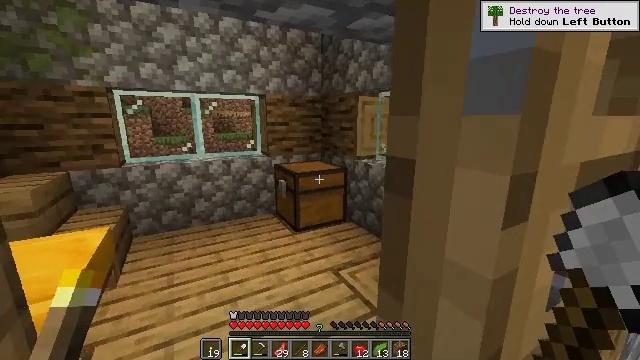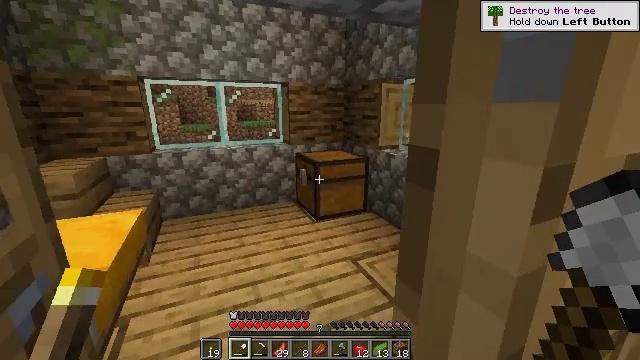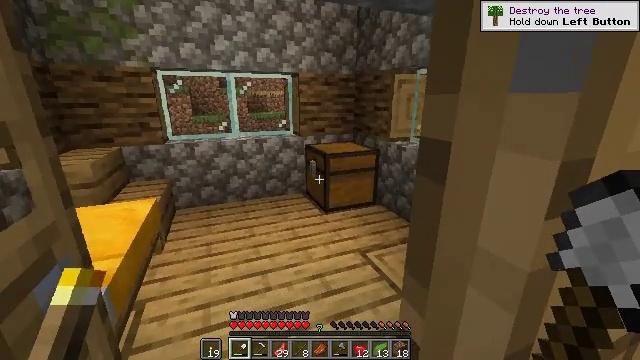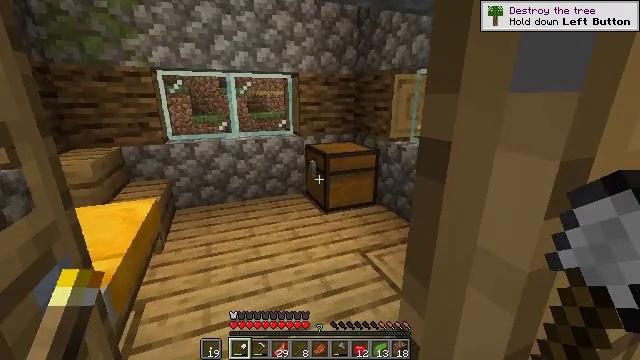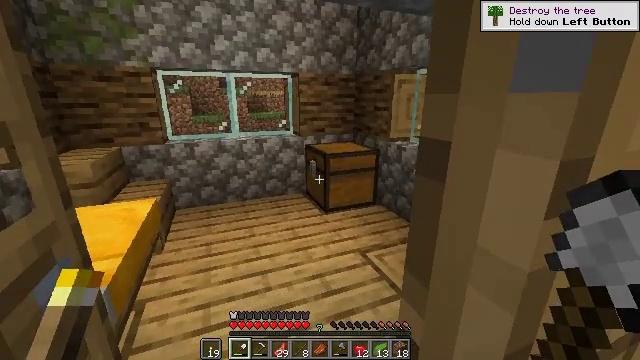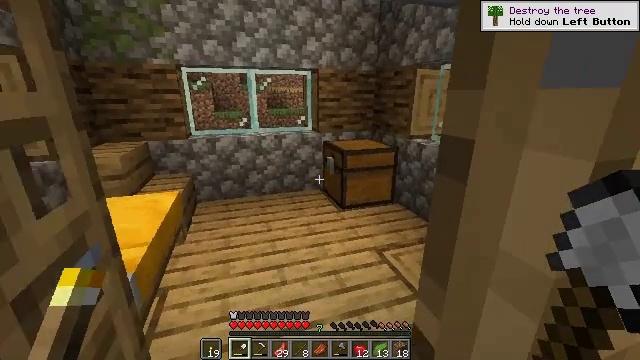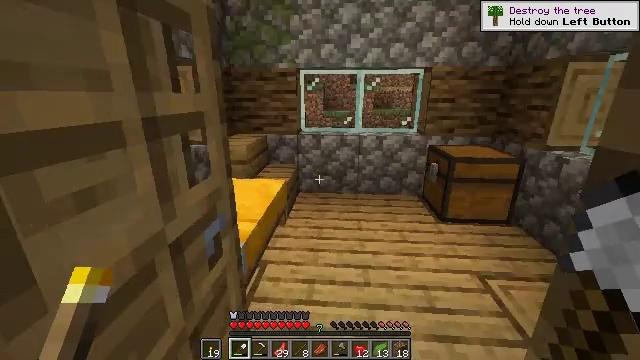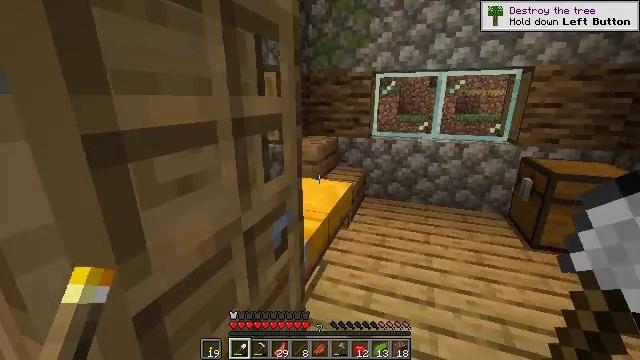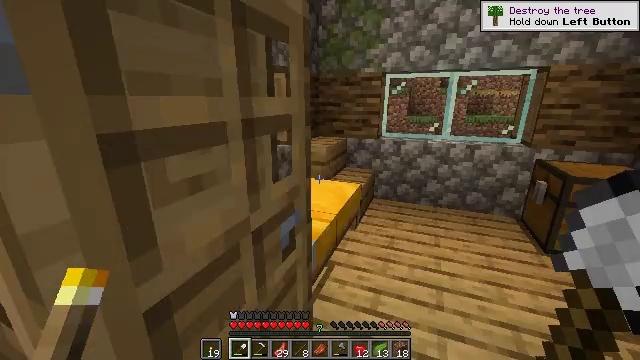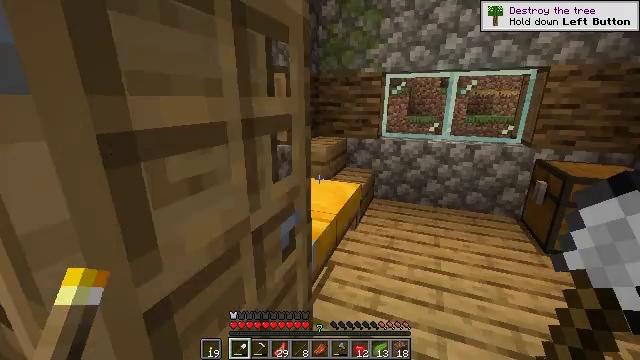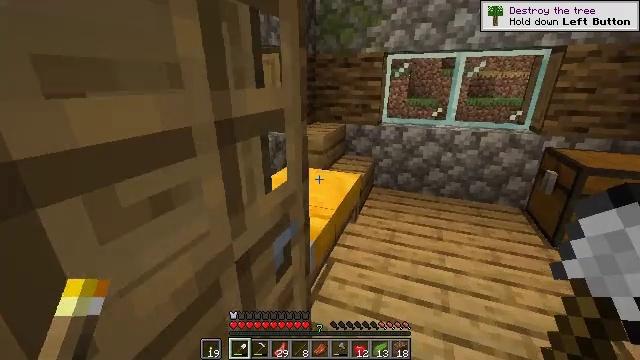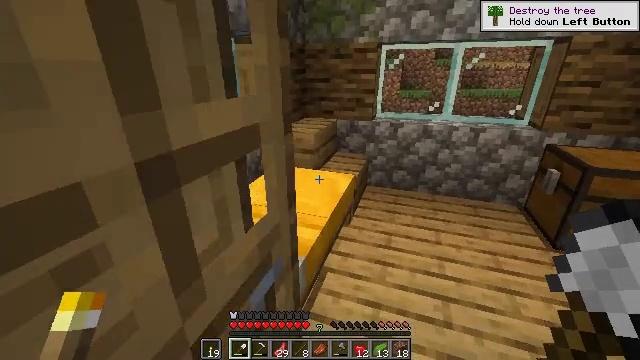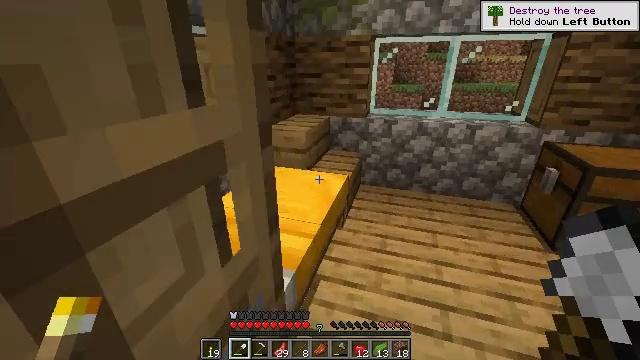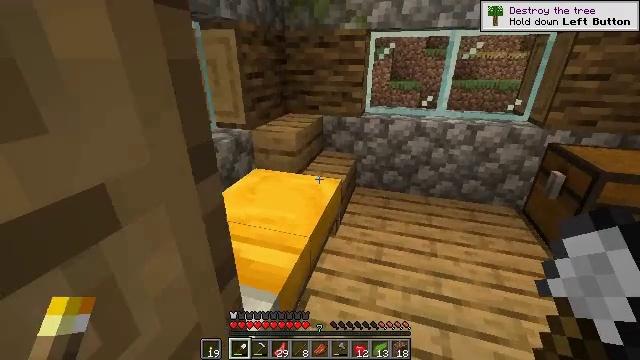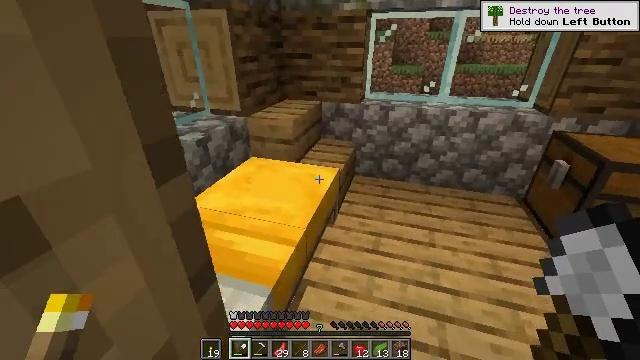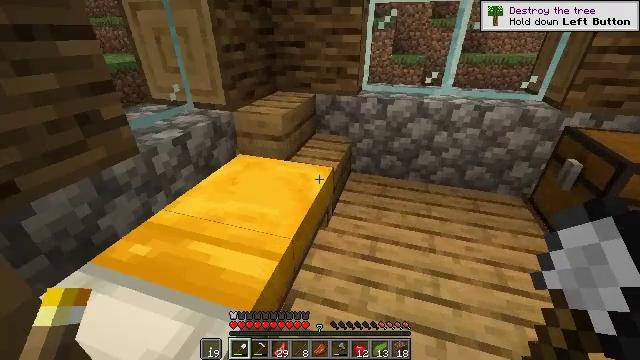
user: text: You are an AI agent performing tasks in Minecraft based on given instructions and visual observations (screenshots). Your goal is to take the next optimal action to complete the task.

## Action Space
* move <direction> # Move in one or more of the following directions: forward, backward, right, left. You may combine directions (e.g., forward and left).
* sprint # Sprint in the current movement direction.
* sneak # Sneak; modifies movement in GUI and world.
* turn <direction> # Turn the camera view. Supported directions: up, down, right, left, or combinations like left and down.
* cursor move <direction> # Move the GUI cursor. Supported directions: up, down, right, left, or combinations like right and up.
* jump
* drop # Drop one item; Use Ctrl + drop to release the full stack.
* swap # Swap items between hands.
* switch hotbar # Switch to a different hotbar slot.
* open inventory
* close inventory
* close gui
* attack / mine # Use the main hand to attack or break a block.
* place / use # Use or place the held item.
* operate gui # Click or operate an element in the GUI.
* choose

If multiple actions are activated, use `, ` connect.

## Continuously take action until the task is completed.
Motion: motion action
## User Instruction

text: Gather the yellow bed by attacking it.
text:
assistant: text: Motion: turn left and down
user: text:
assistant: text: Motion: turn left and down
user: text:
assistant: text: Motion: no_op
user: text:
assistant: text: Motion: no_op
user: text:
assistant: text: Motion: turn left
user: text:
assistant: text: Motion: turn left
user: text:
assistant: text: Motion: turn left
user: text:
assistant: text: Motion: turn left
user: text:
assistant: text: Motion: move forward
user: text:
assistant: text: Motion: move forward, turn down
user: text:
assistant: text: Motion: move forward, turn right and down
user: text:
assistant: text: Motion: move forward, turn right and down
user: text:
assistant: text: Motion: move forward
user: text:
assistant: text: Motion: move forward, turn down
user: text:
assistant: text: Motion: turn down
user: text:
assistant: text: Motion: no_op
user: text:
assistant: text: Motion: turn left and down
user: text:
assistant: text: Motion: turn left and down, attack / mine
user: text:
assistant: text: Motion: turn left and down, attack / mine
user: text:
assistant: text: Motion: turn left, attack / mine
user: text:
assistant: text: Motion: attack / mine
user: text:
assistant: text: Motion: turn left and down, attack / mine
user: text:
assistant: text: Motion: turn left, attack / mine
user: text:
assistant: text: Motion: attack / mine
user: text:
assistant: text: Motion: attack / mine
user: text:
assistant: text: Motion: attack / mine
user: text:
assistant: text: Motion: attack / mine
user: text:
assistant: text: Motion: attack / mine
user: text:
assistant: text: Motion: attack / mine
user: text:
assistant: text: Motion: move forward, attack / mine